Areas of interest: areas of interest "Commercial service"
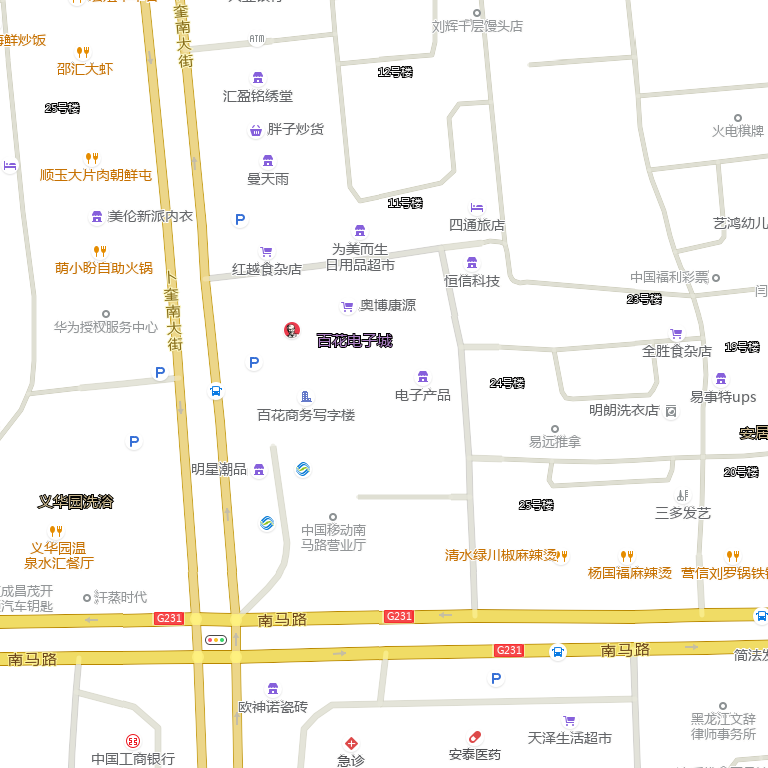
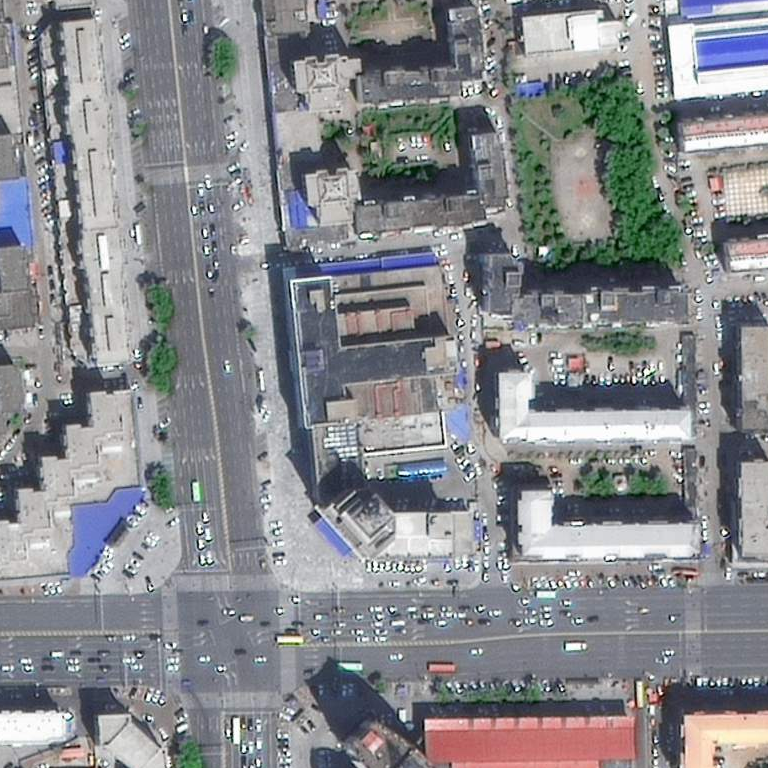